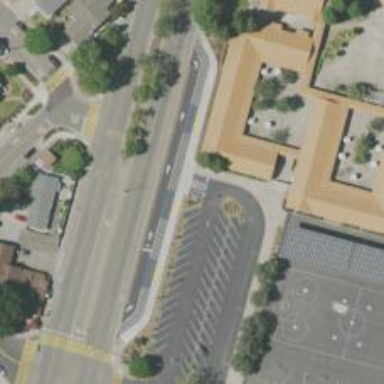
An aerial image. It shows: Parking space is available.